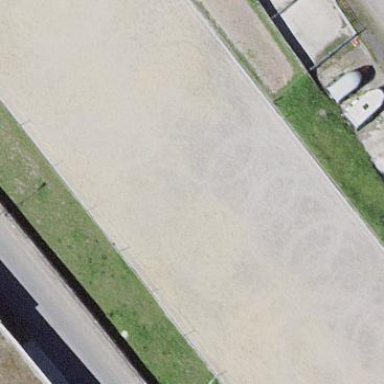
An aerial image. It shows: Equestrian pitch for leisure land use.